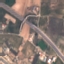
Land use / land cover class: Highway